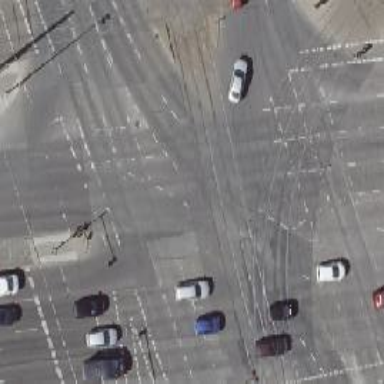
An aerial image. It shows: Tram level crossing on the railway.